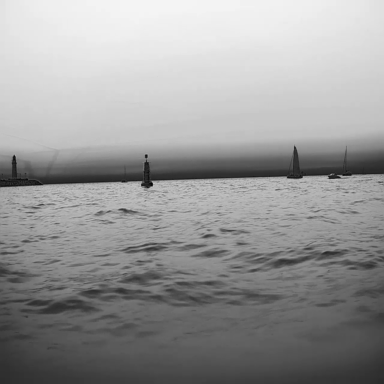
There is a canoe in the infrared image.